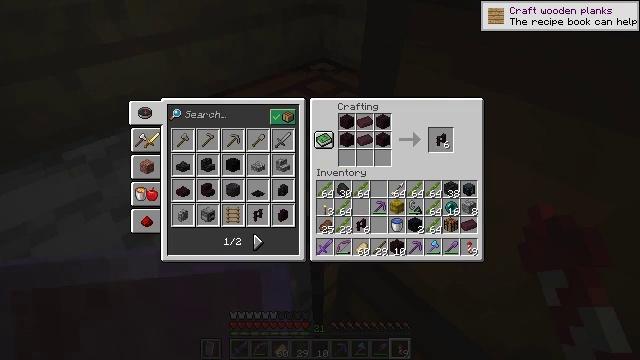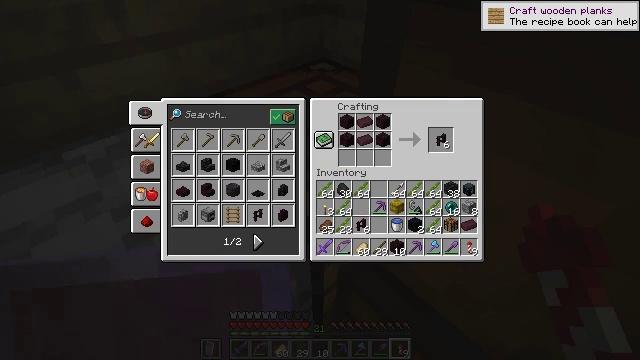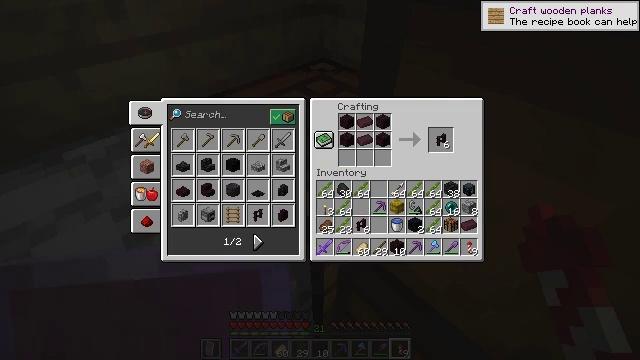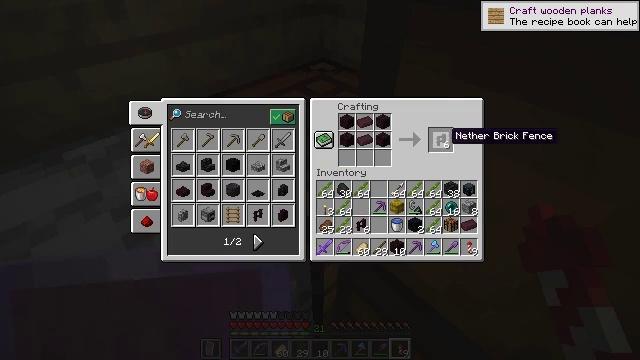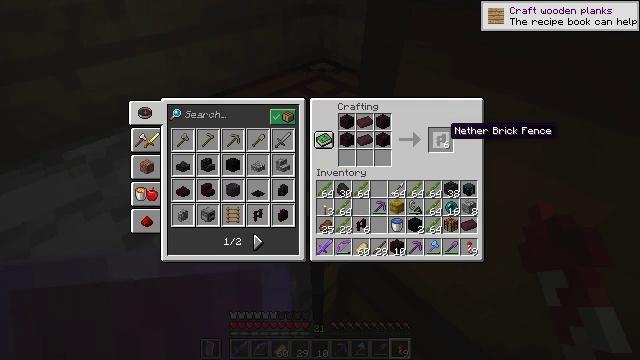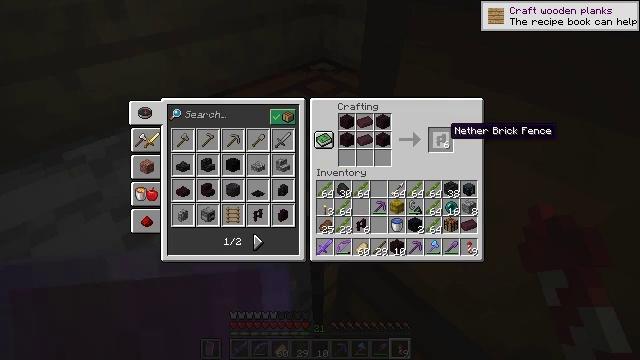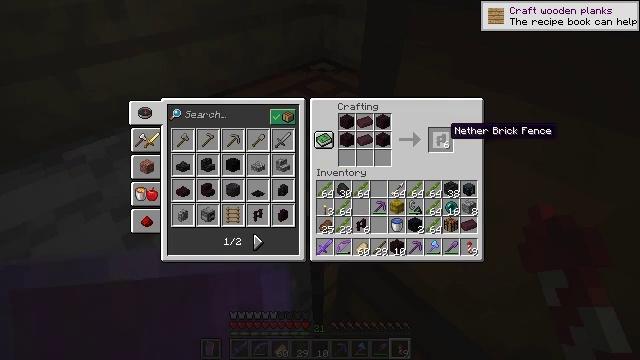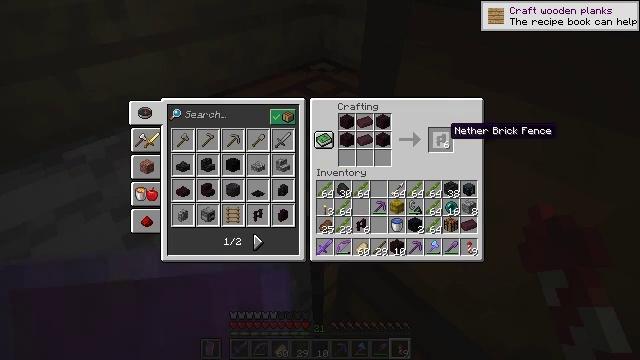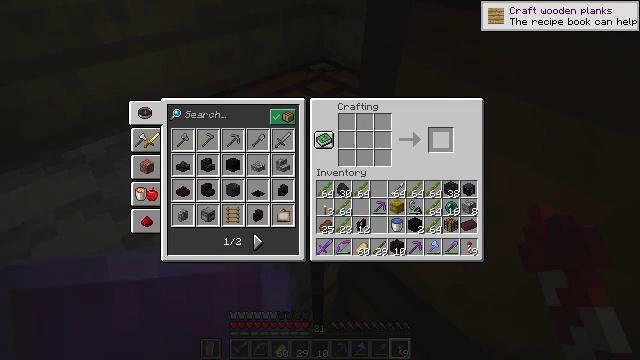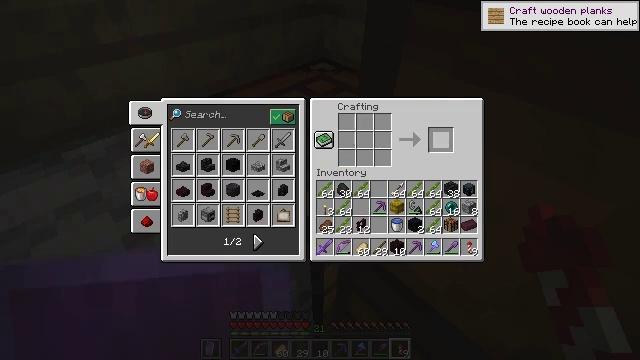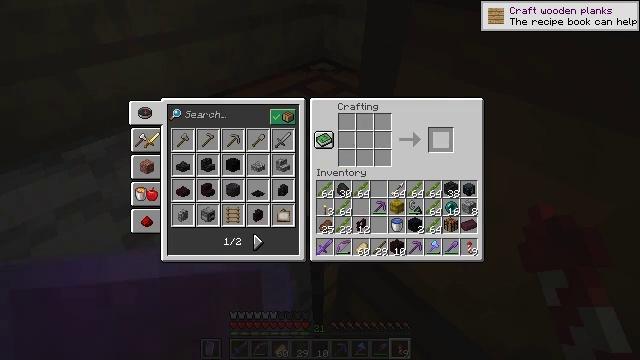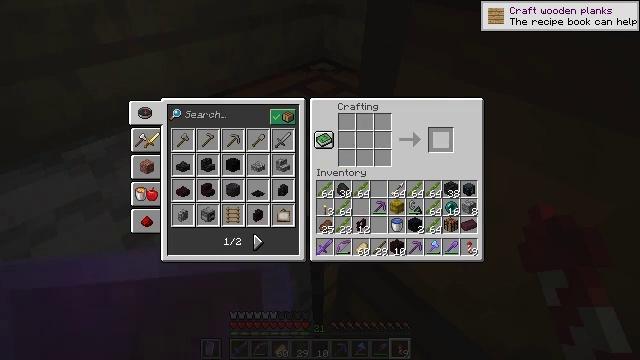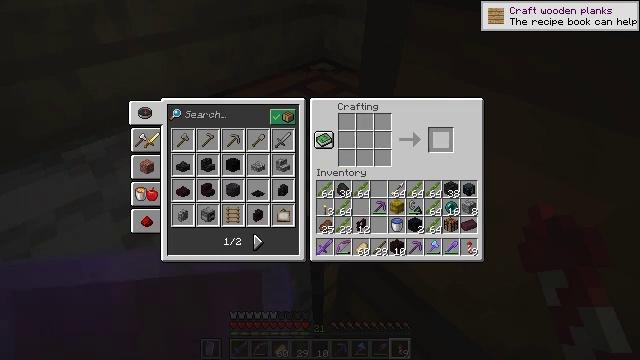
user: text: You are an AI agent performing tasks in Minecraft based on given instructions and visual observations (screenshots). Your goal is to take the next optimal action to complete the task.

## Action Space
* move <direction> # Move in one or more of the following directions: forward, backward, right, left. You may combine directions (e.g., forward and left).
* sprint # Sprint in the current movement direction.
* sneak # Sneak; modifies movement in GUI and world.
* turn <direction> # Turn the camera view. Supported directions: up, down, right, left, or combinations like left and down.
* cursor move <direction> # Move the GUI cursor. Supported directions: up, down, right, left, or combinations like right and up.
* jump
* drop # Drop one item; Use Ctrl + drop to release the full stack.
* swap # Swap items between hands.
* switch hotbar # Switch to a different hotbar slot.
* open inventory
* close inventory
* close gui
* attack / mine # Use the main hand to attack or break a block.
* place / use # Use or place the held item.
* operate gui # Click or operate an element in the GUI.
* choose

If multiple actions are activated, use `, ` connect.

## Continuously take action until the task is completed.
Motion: motion action
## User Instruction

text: craft item nether brick fence
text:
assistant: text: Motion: no_op
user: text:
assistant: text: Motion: no_op
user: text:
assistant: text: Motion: sneak
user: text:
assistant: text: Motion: sneak
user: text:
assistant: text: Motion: sneak
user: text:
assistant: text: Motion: sneak
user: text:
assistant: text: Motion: sneak
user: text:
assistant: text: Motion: sneak, attack / mine
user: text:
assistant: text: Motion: sneak, attack / mine
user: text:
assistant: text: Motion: sneak, attack / mine
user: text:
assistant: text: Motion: sneak, attack / mine
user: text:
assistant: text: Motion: sneak, attack / mine
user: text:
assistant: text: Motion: sneak